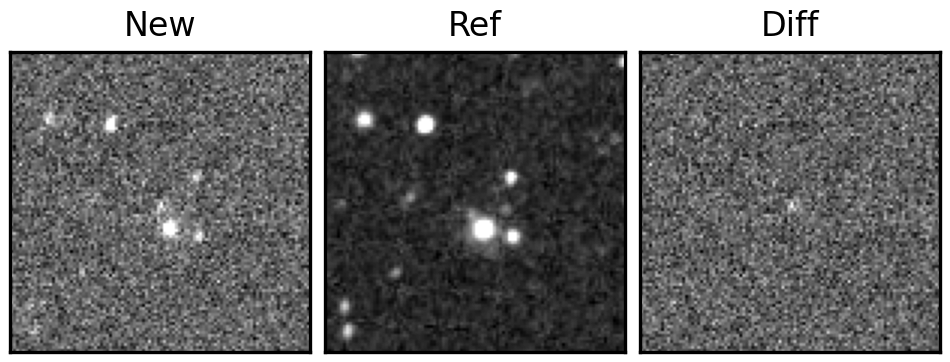
Label: real